Interaction volume radius: 5 \u00c5
Interaction volume height: 25 \u00c5
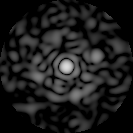
Disorder parameter: 0.8406